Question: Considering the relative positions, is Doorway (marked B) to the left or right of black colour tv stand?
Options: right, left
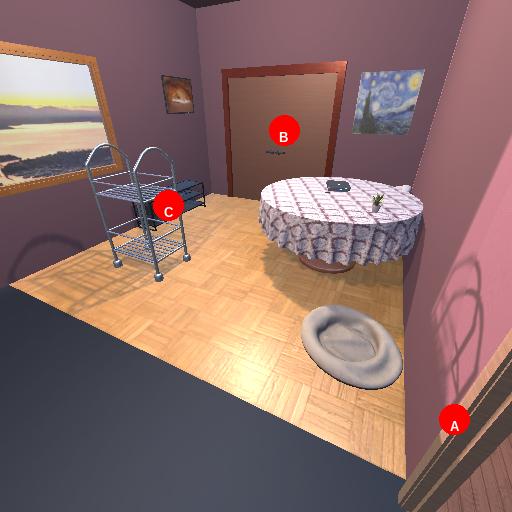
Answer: right